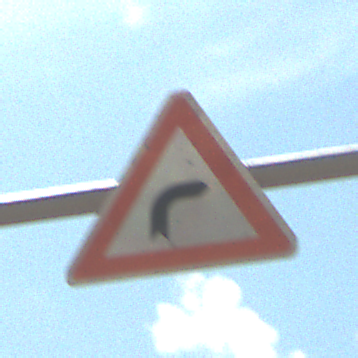
Verkehrszeichen: KurveRechts
Umgebung: Outdoor, Suburban
Tageszeit: Midday
Wetter: PartlyCloudy
Licht: Natural
Jahreszeit: NotSpecified
Kontrast: HighContrast